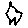
Label: star